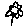
Label: flower